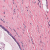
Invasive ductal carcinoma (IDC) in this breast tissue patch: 0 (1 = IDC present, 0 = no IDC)